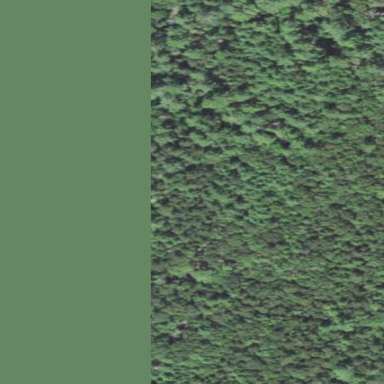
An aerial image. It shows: Needle-leaved woodland.